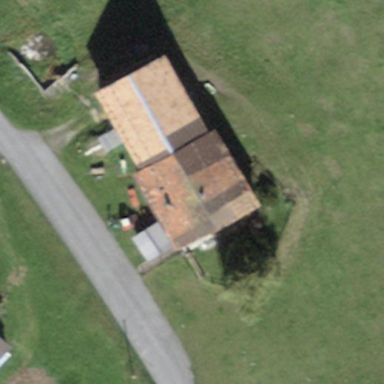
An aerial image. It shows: Farm building.